Question: There are some blocks in the picture. You are required to piece them together into a rectangle. Please return the perimeter of the rectangle.
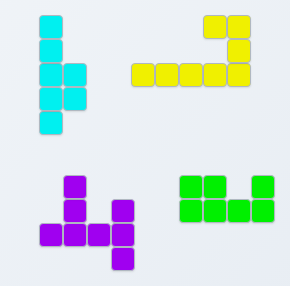
Answer: 22